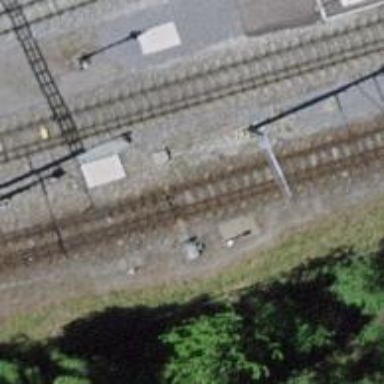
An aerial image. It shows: Railway switch.